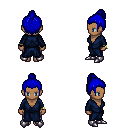
a pixel art fantasy rpg character, female body template, human, dark skin, blue robe, metal pants, blue short topknot hairstyle, bracelets, metal boots, four views (front, back, left, right), 2x2 character sprite sheet, small pixel art, hard edges, no anti-aliasing